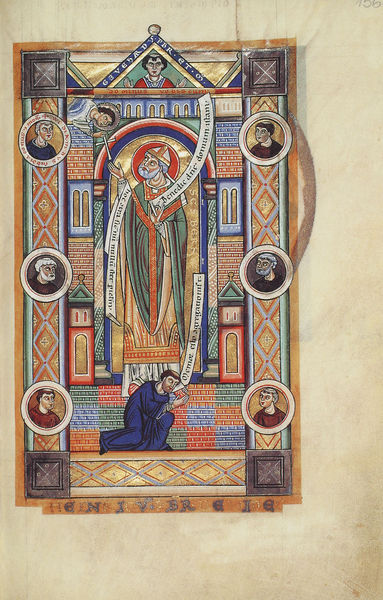
Titel: Stammheim Missale, Hildesheim
Schlagwörter: gott, fenster, köpfe, bischof, papst, foto, kreuz, mitra, christentum, buchmalerei, spruchbänder, benedikt